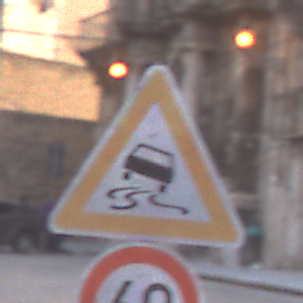
Verkehrszeichen: SchleuderOderRutschgefahr
Zusatzzeichen unten: Geschwindigkeit60
Umgebung: Outdoor, Urban
Tageszeit: MorningAfternoon
Wetter: PartlyCloudy
Licht: Natural
Jahreszeit: NotSpecified
Kontrast: LowContrast